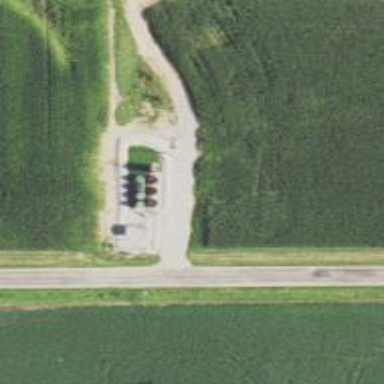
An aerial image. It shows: Storage tank with man-made structure.